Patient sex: M
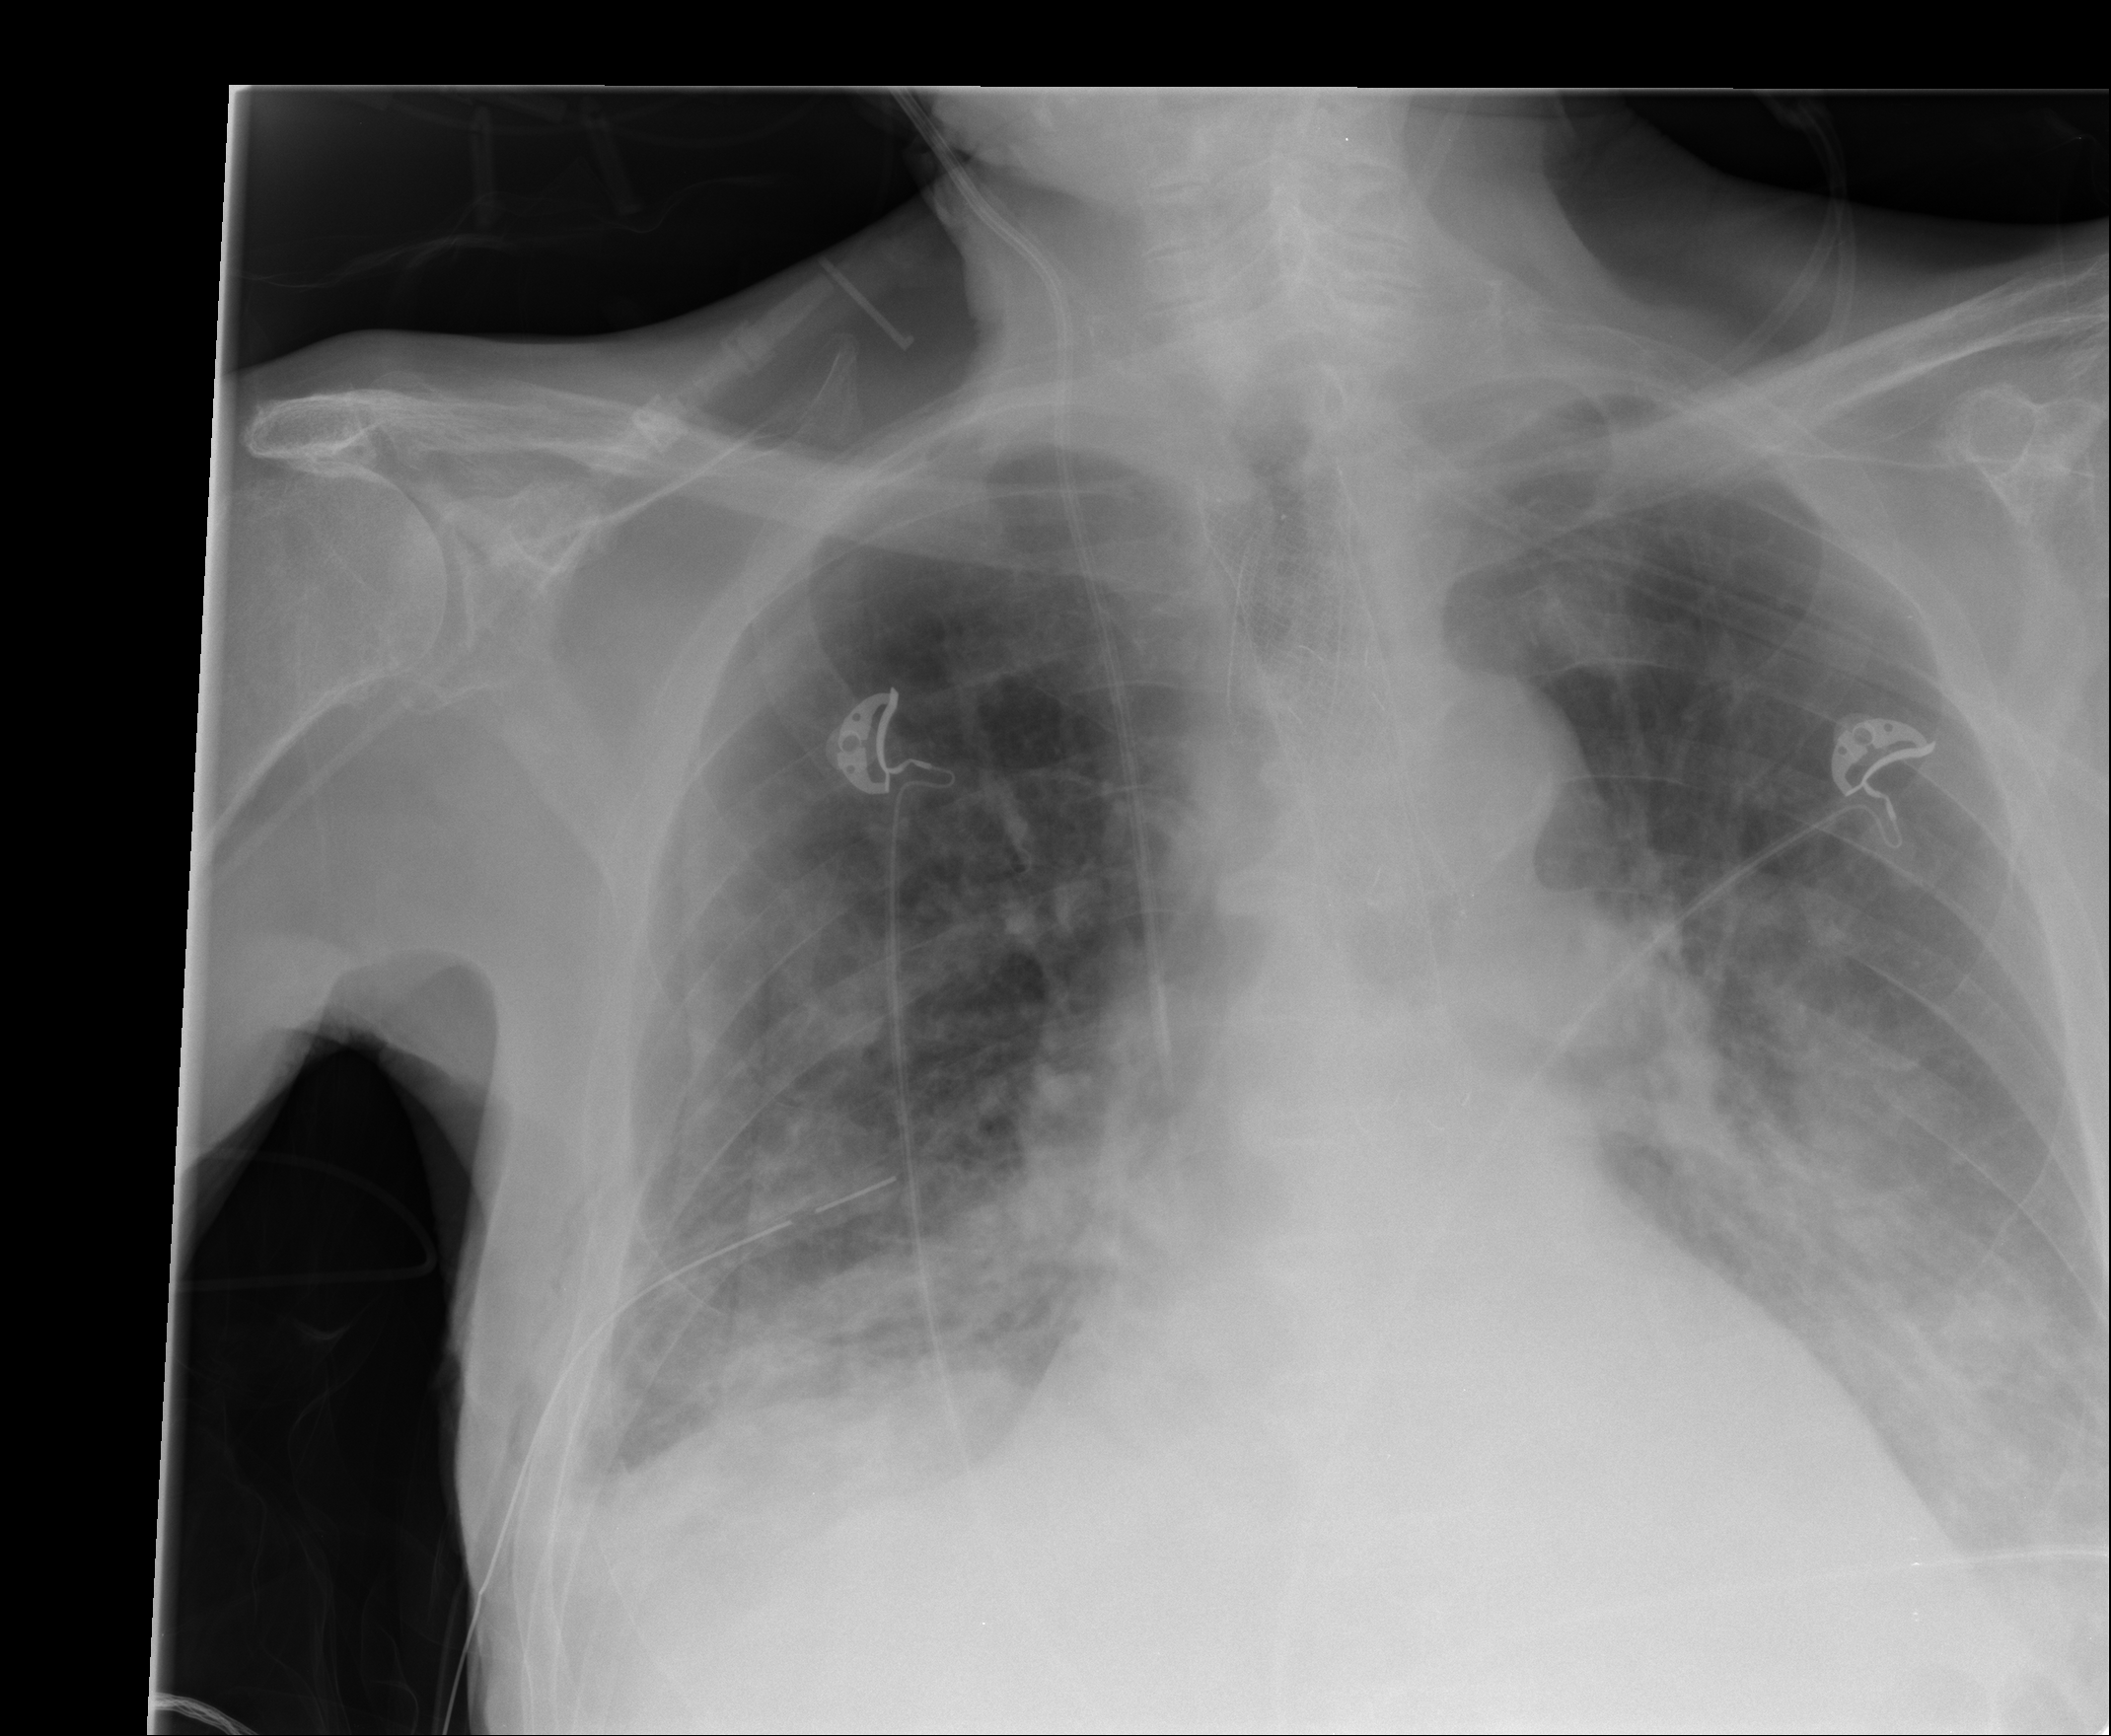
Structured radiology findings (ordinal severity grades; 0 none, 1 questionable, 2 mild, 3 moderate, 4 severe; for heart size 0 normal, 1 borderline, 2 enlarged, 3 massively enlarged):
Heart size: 0
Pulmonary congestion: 0
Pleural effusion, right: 1
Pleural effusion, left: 1
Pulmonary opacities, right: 2
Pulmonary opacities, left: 1
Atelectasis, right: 2
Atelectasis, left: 1